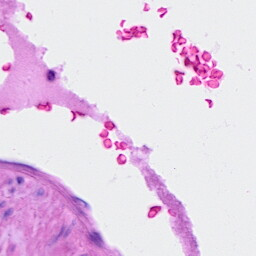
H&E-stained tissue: Ovarian